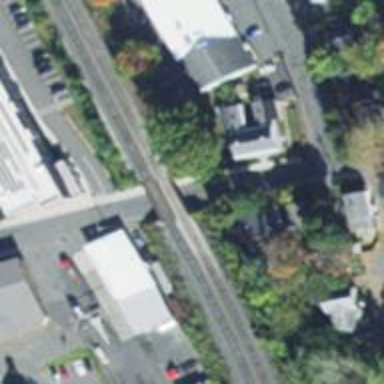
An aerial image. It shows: Railway bridge over siding rail service.